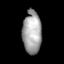
Tissue: skin
Cell type: Fibroblasts
Senescence score: 0.6965
Nuclear area (px): 797
Mean DAPI intensity: 162.516